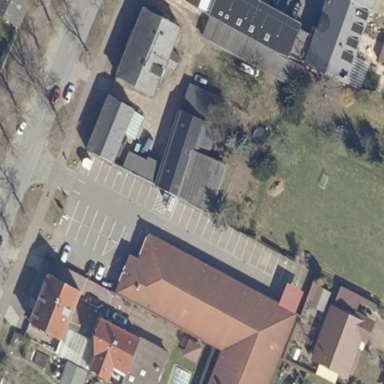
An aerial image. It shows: Parking available on the street side.